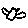
Label: bird